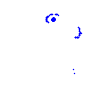
Particle: kaon